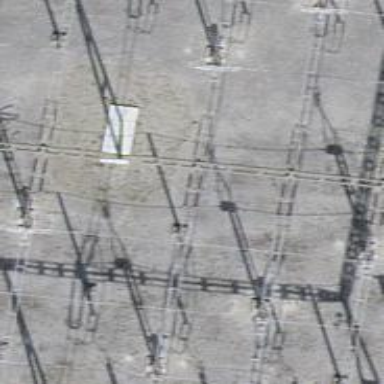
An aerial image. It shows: Insulator used in power systems.